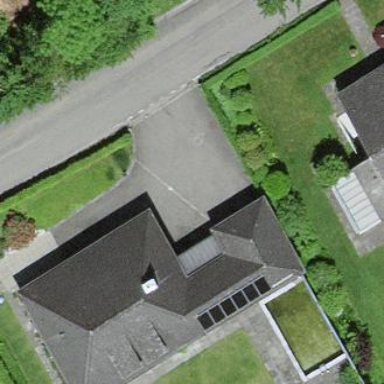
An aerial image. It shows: Simple and straightforward house.